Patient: sex M, age 52
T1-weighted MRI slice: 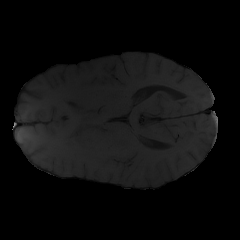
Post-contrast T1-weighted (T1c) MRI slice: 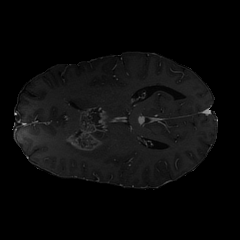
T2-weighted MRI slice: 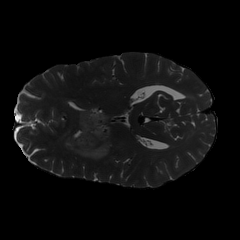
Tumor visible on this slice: yes
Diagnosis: Glioblastoma, IDH-wildtype
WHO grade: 4